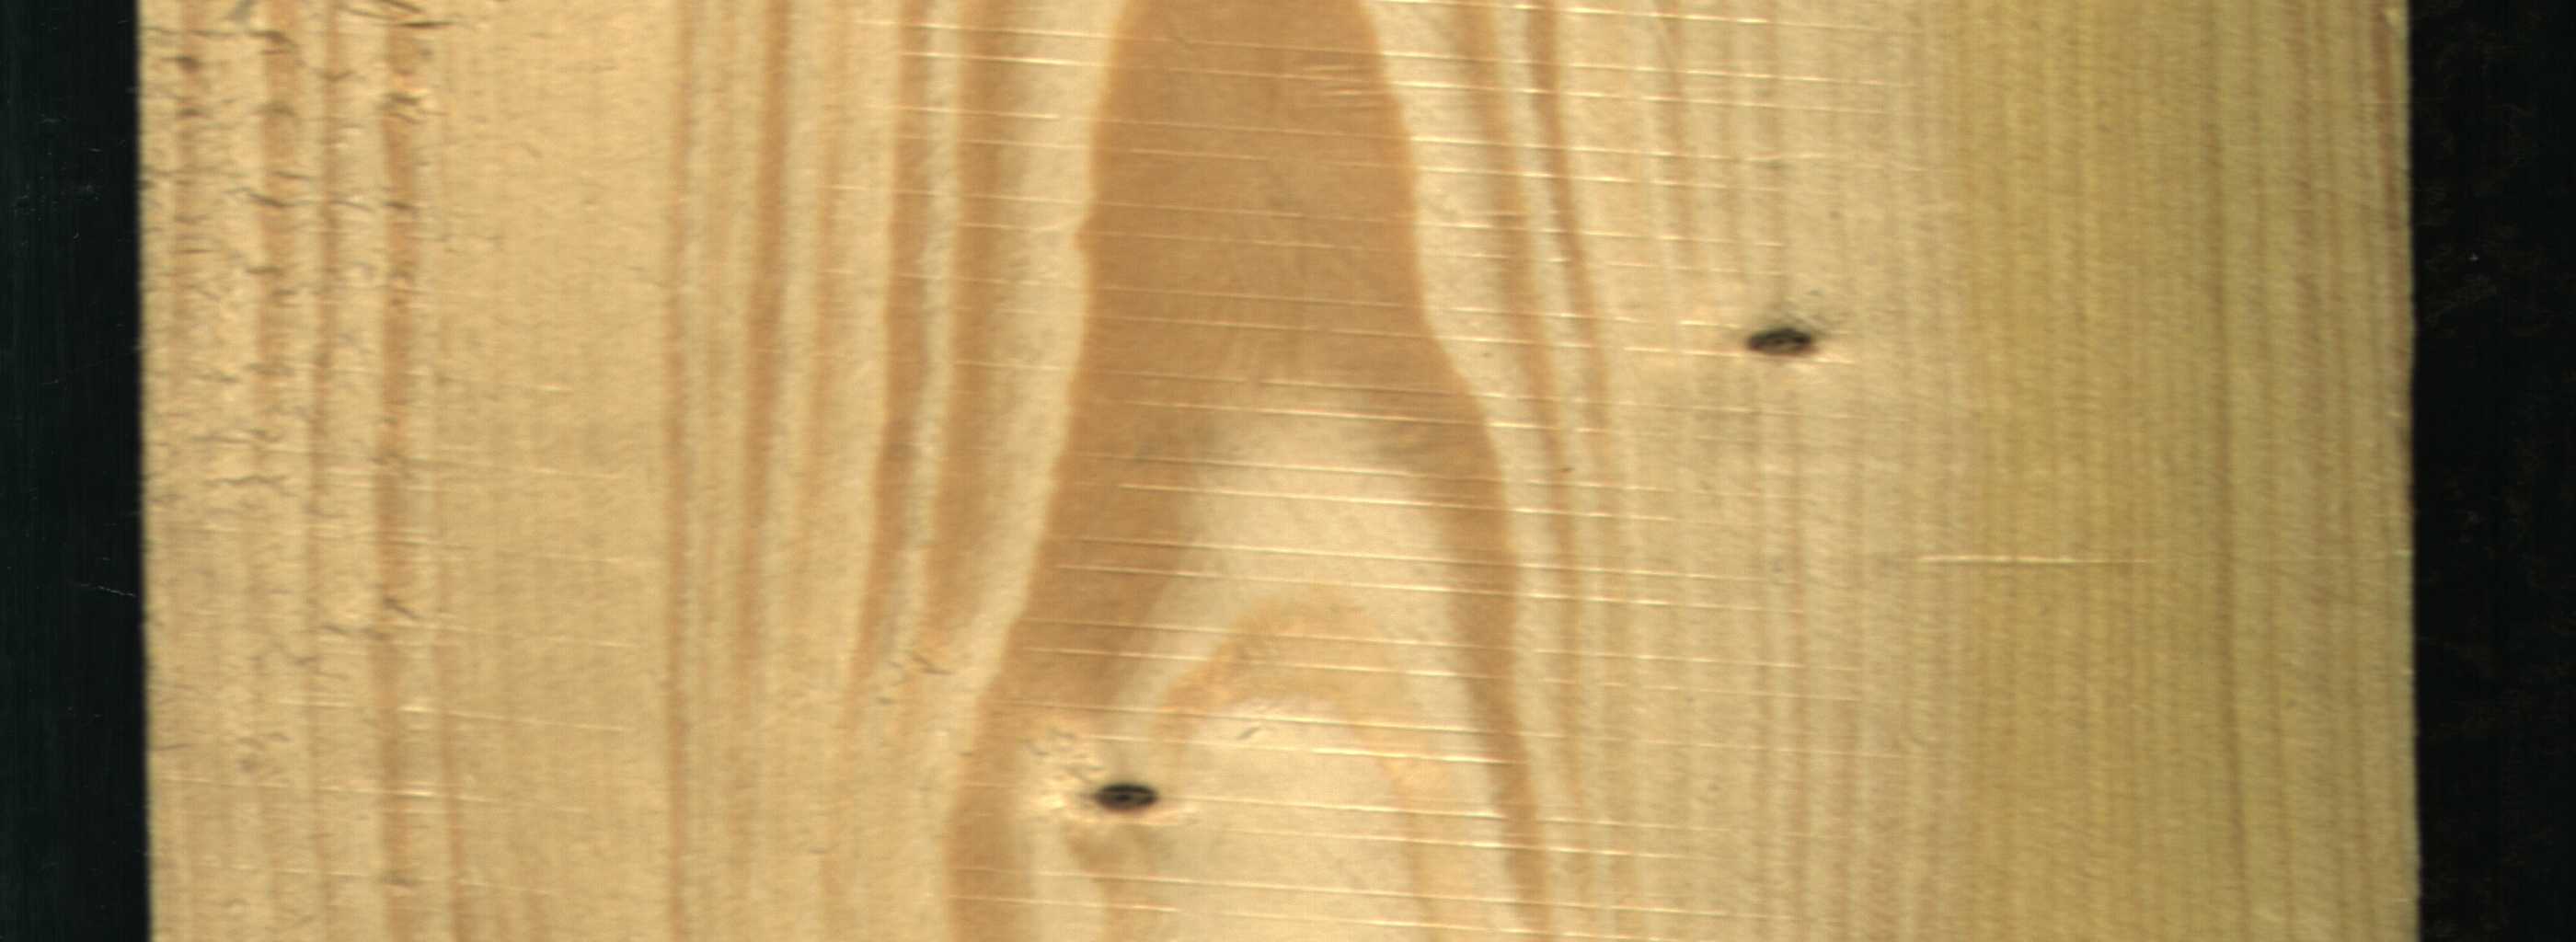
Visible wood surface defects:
Dead_Knot
Dead_Knot